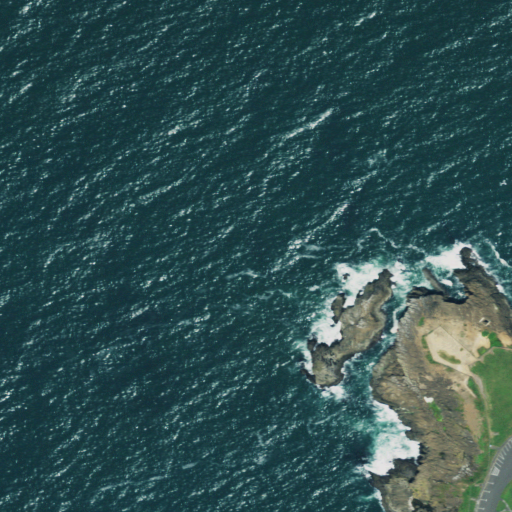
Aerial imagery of cape in Oregon named Government Point containing open water, barren land, herbaceous wetlands, low intensity development, medium intensity development, and open development